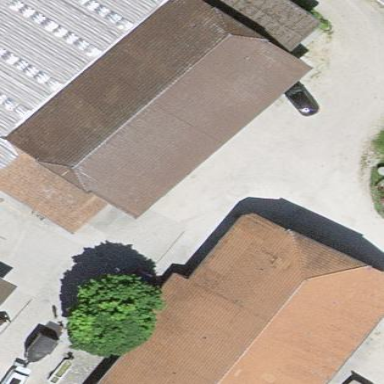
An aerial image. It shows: Barn.